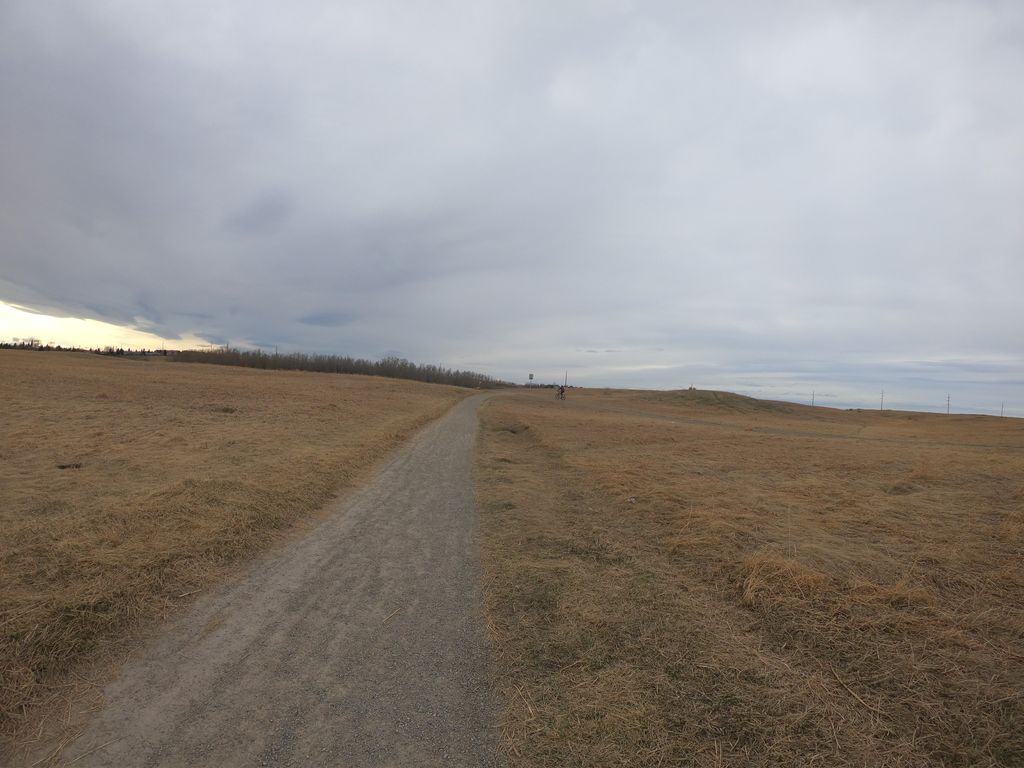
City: calgary